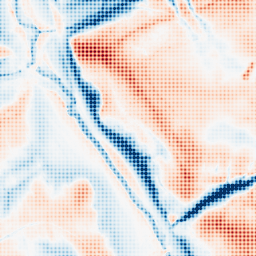
Category: trend_removal
Decomposition family: local_polynomial
Decomposition parameters: window_size: 51
degree: 3
Upsampling method: sinc_blackman
Upsampling parameters: scale: 8
kernel_size: 8
Upsampling scale: 8